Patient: sex M, age 48
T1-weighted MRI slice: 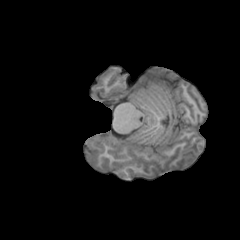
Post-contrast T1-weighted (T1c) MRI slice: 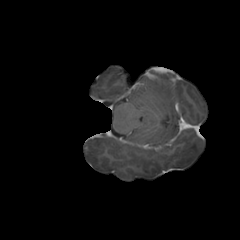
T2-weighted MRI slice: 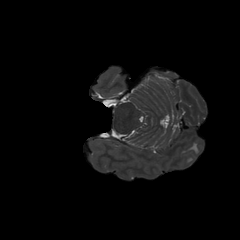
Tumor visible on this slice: yes
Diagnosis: Glioblastoma, IDH-wildtype
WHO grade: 4